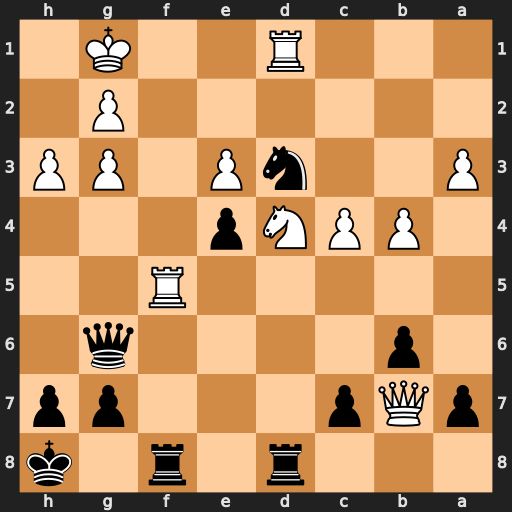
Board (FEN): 3r1r1k/pQp3pp/1p4q1/5R2/1PPNp3/P2nP1PP/6P1/3R2K1
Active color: b
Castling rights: -
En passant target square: -
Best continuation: Rxf5 Nxf5 Qxf5